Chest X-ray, AP view. Patient: 49 years old, sex M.
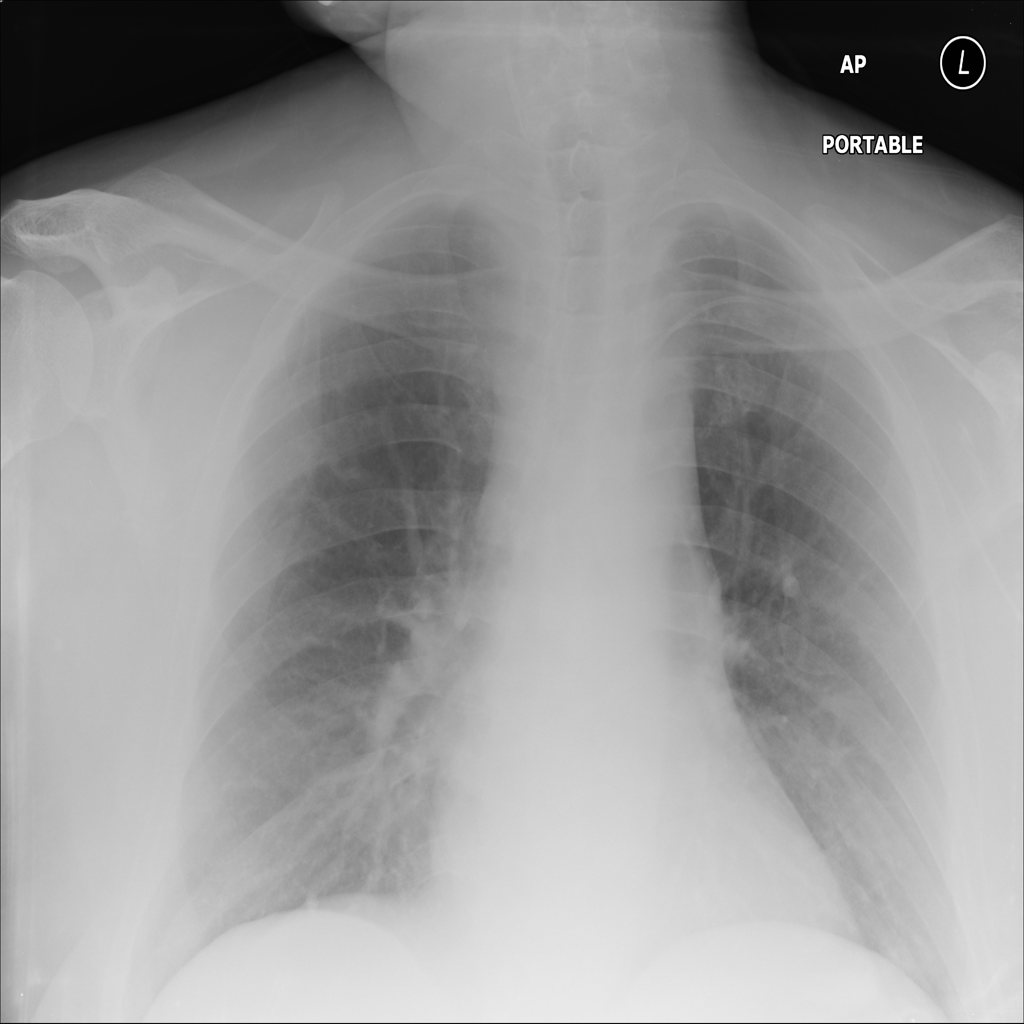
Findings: No Finding